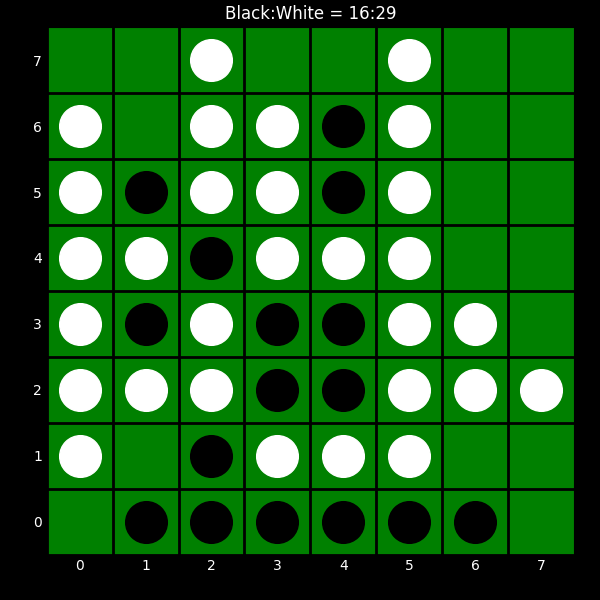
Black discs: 16
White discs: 29